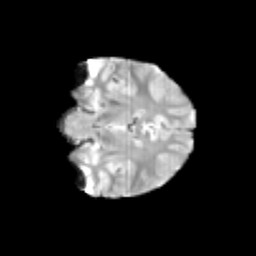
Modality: T2w
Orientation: coronal
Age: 10
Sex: male
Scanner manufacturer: siemens
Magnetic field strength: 3 T
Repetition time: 3.8 s
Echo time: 0.07 s